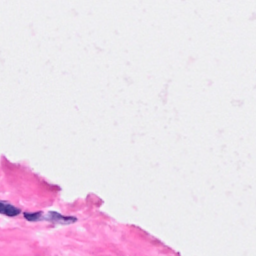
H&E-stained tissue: Breast